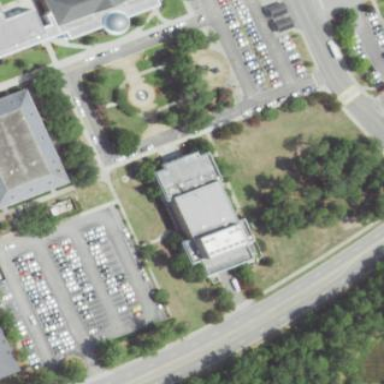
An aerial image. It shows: View of university building.